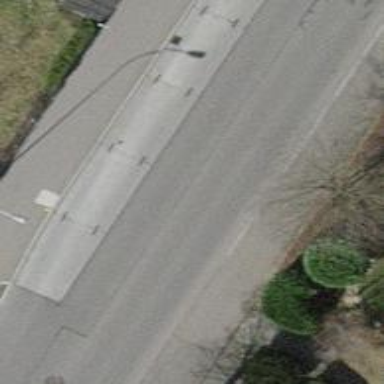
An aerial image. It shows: Public transport stop position.